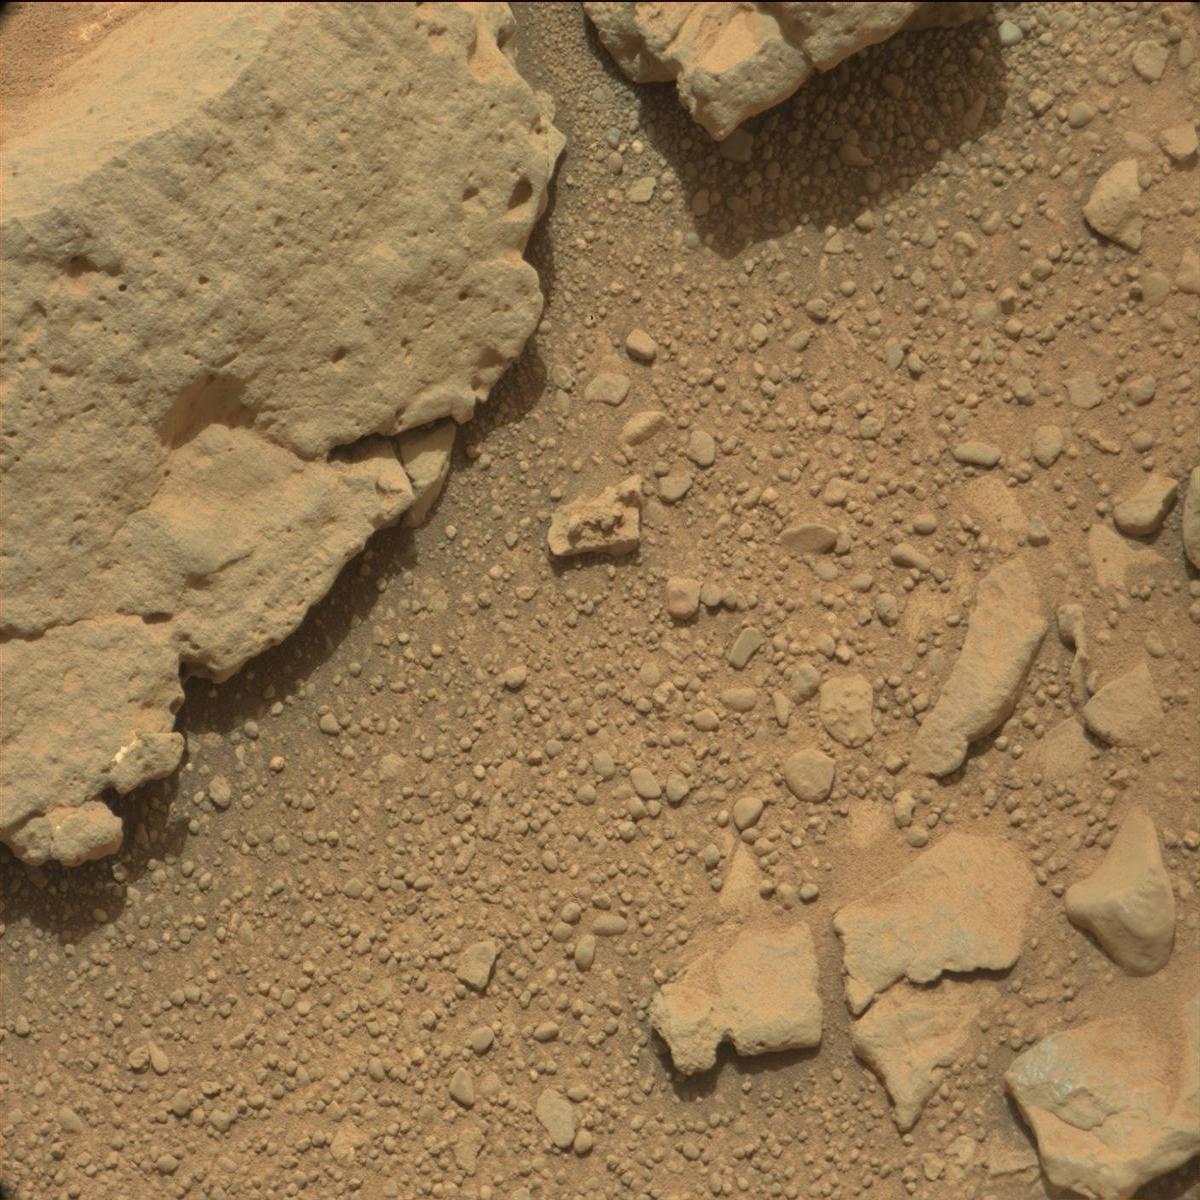
Terrain classes present: Bedrock, Rock, Sand / Soil